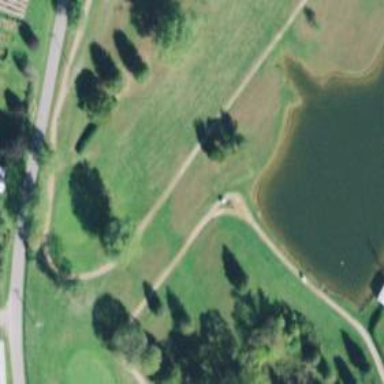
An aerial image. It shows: Path used for both walking and golf.